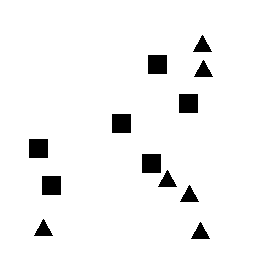
Squares: 6
Triangles: 6
Stars: 0
Total shapes: 12